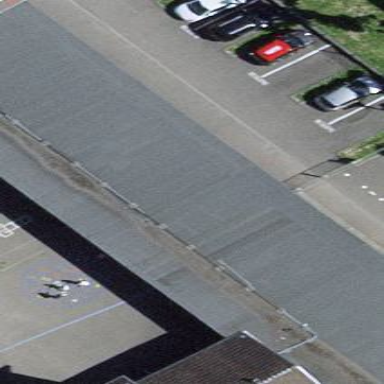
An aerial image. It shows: School building.